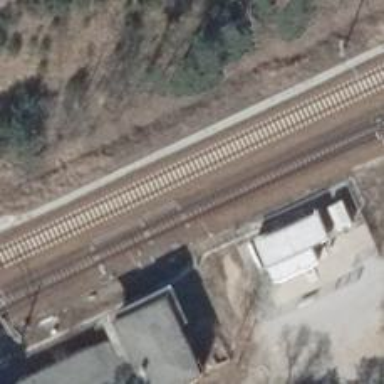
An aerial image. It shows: Junction on the railway.